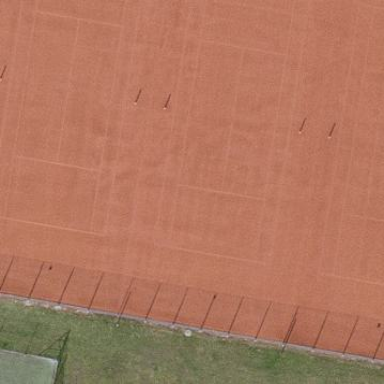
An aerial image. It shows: Clay tennis court in leisure land pitch.